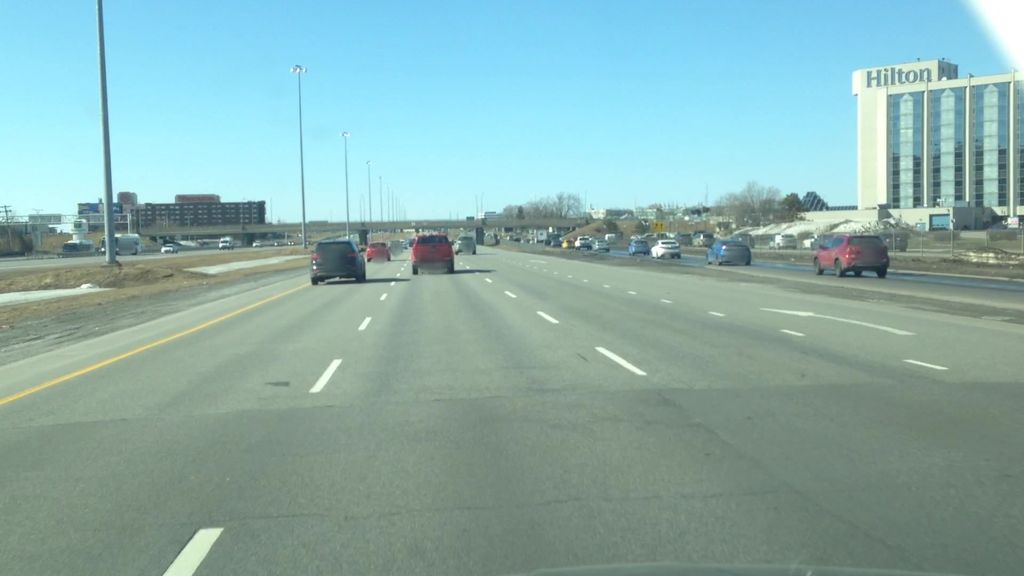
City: montreal